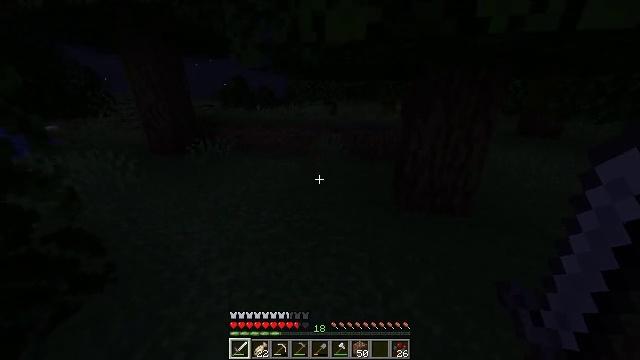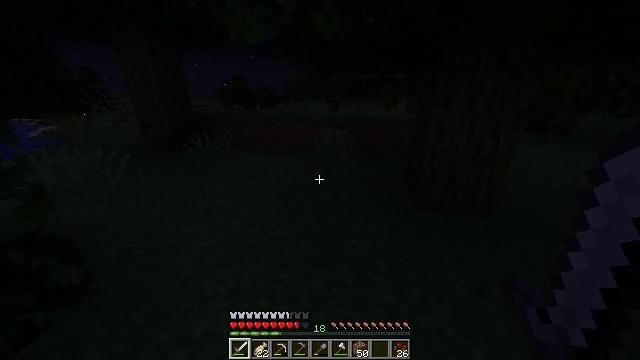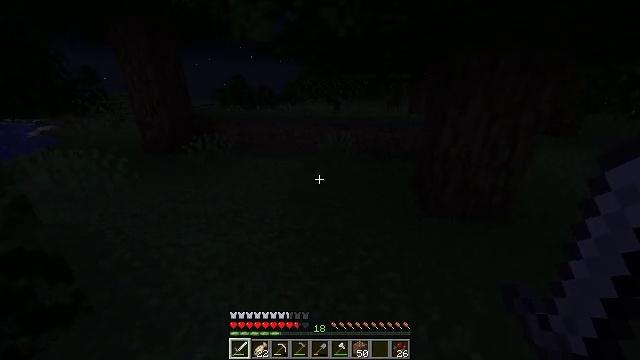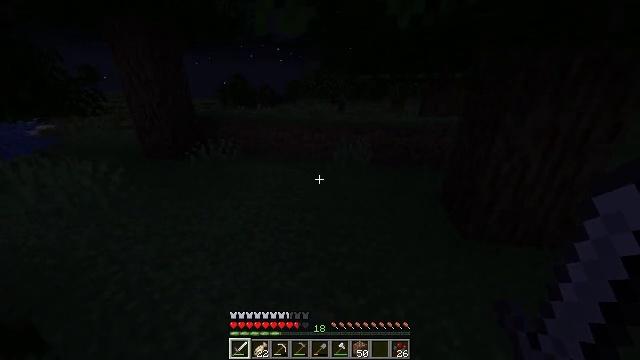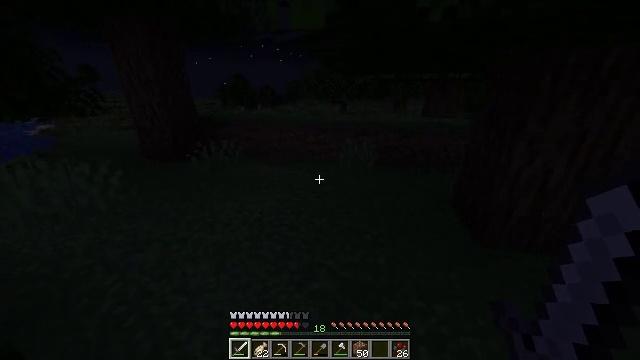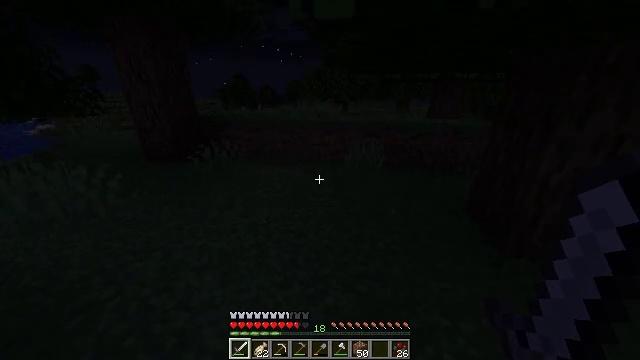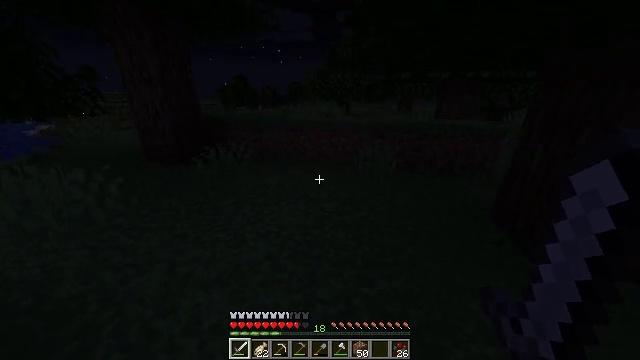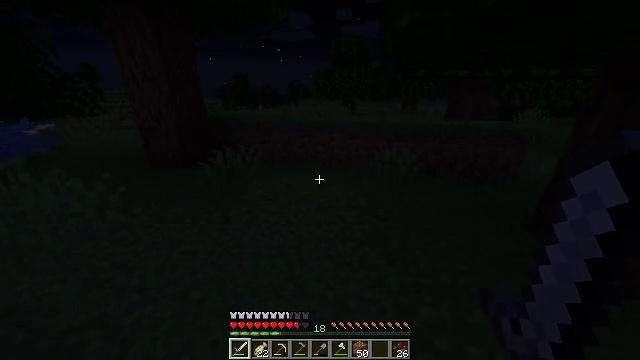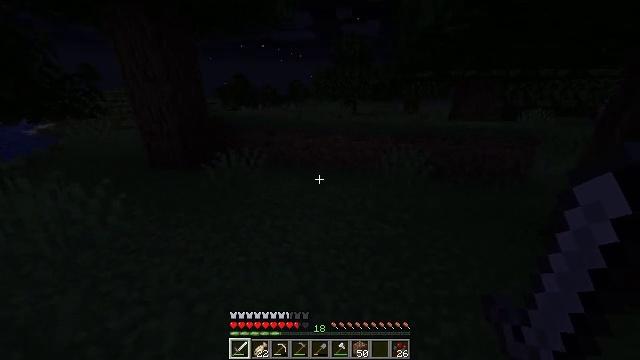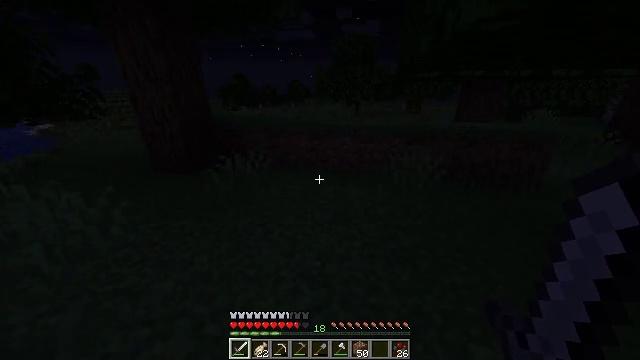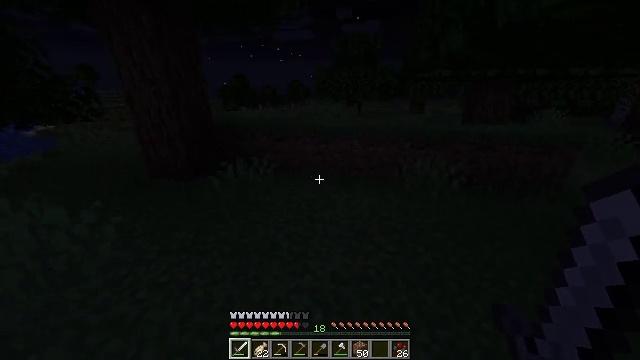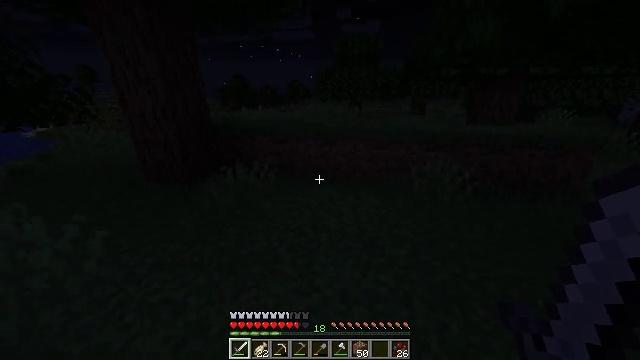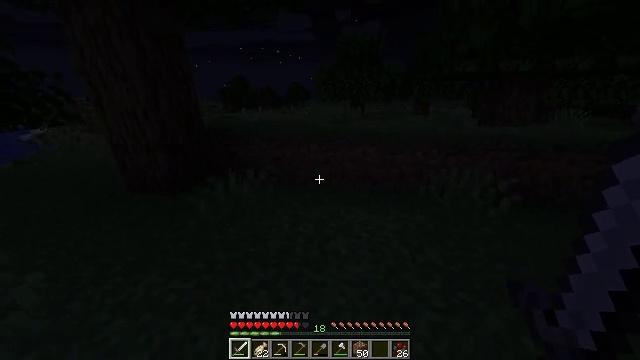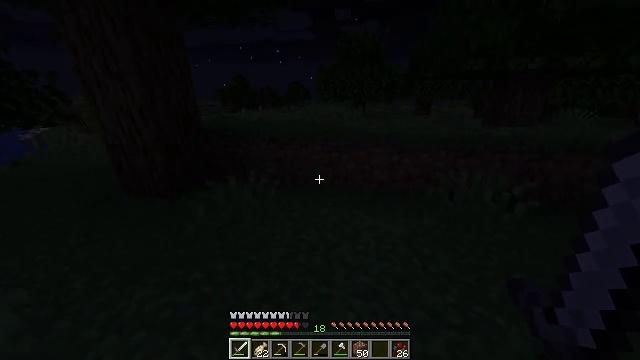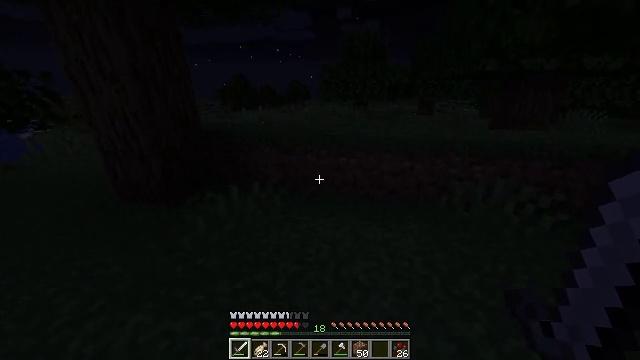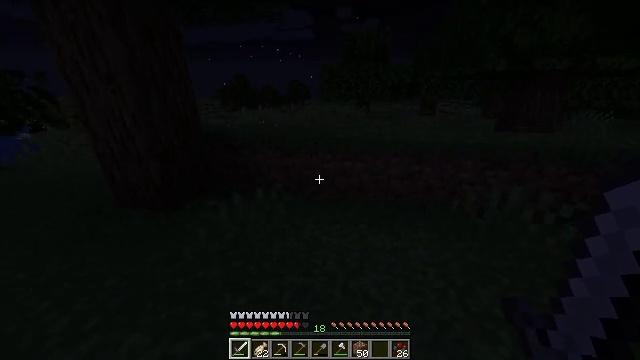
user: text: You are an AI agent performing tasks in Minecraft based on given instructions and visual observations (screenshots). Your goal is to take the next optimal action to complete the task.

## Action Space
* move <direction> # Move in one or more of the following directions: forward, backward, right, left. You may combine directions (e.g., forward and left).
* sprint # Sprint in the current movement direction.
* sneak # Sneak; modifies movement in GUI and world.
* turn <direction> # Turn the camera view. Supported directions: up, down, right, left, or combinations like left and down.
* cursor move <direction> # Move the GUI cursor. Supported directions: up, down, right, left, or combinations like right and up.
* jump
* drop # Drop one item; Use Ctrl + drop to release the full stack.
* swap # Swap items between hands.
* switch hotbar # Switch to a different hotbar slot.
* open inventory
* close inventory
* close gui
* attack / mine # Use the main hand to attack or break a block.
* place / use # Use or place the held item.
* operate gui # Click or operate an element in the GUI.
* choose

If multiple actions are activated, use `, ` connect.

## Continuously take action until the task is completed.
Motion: motion action
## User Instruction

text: Remove the tall grass to clear the area.
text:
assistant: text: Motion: move forward and move left
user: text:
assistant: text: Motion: move forward and move left
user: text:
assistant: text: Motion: move forward and move left
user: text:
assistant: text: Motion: move forward and move left
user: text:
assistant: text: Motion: move forward and move left
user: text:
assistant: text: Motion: move forward and move left
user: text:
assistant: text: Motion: move forward and move left
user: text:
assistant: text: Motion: move forward and move left
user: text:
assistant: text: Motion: move forward
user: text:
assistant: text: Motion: move forward
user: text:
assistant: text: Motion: move forward
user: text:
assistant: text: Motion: move forward
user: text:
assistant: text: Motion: move forward and move left
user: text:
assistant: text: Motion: move forward and move left
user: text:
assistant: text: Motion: move forward and move left
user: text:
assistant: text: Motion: move forward and move left
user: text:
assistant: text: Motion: move forward
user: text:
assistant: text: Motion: move forward
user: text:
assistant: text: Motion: move forward
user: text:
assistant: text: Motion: move forward, jump
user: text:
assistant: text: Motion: move forward, jump
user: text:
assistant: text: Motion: move forward, jump
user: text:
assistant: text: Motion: move forward, jump
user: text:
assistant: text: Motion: move forward, jump
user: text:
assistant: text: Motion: move forward, jump
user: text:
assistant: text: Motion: move forward
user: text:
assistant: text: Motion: move forward
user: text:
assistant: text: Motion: move forward
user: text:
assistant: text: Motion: move forward
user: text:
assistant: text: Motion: move forward